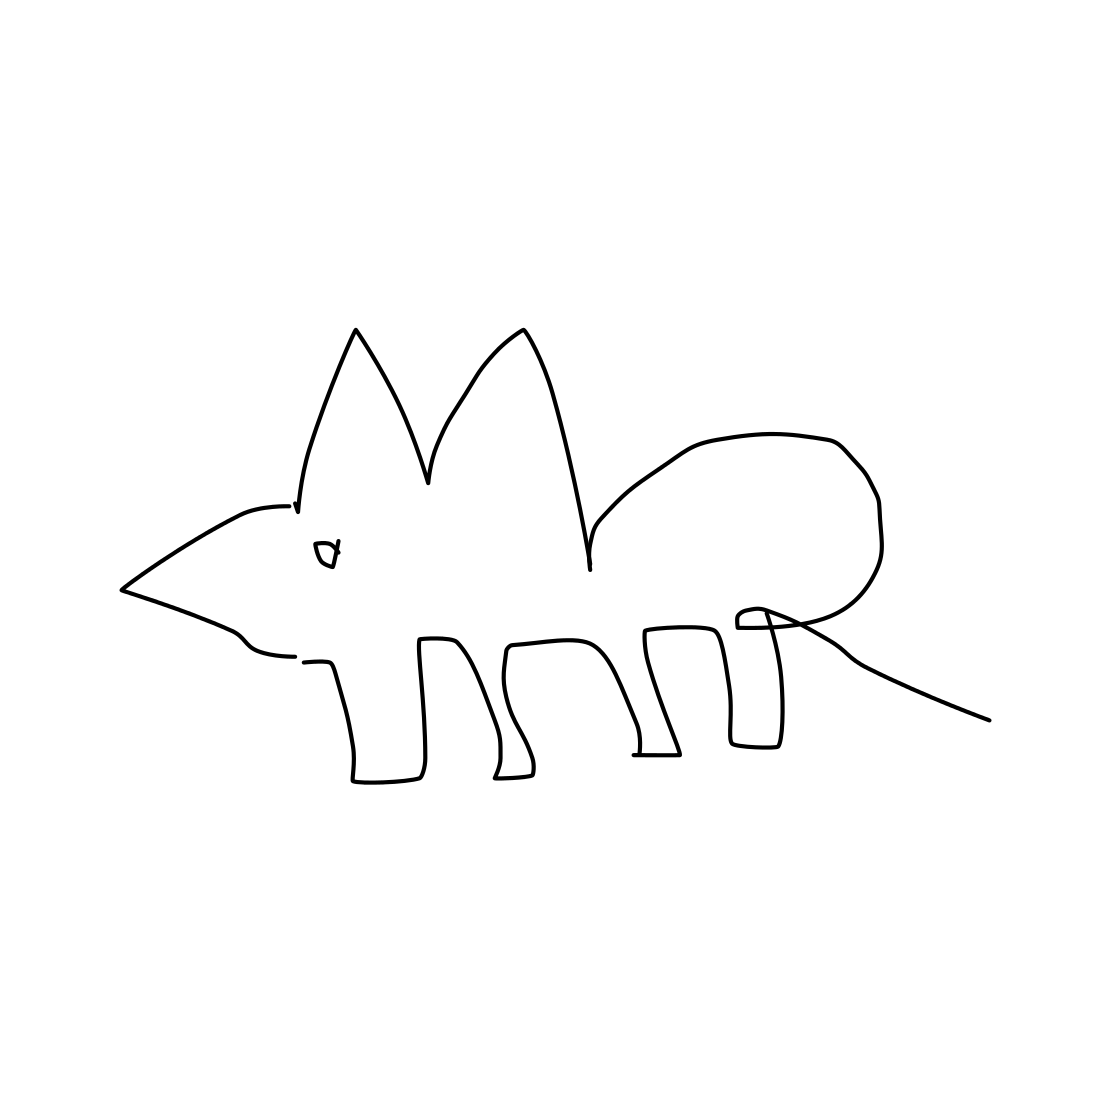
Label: mouse (animal)